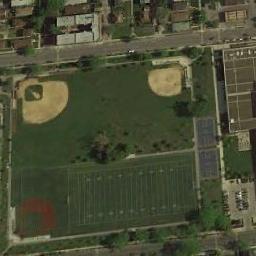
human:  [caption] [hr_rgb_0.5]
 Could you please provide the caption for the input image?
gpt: Two baseball diamonds are in the middle of grass surrounded by many trees and buildings .

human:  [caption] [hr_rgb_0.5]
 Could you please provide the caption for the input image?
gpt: There are three baseball diamonds in the grass surrounded by the houses and the parking lot .

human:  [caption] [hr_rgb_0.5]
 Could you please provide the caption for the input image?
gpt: Three baseball diamonds of different sizes and colors on the lawn and some sport areas beside .

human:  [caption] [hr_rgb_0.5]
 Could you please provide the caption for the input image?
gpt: The picture shows three baseball fields and a row of black houses .

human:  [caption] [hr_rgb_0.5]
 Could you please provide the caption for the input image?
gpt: Many buildings are next to  the two baseball diamonds .